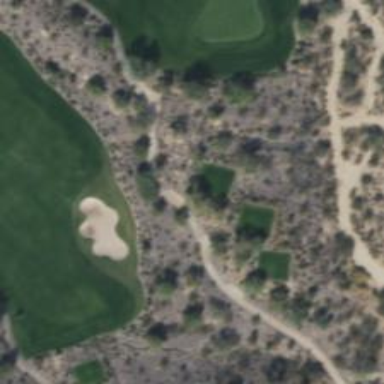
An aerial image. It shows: Path used for both walking and golf.